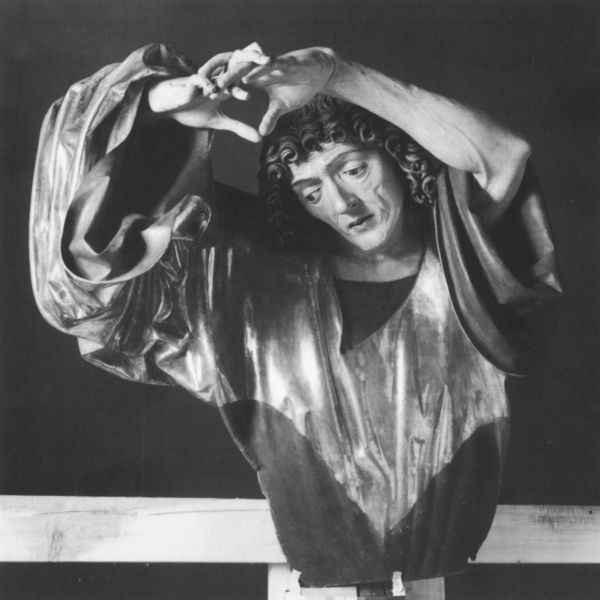
Titel: Halbfigur des Johannes aus der Marientodgruppe (Detail Hochaltar)
Künstler: Veit Stoß
Institution: Krakau, Pfarrkirche Maria Himmelfahrt
Schlagwörter: hand, kopf, mann, finger, grau, holz, kleid, mund, nase, schwarz, weiss, blick, arm, arme, augen, falten, kragen, mensch, trauer, ärmel, hände, figur, gewand, haare, gotik, locken, skulptur, büste, oberkörper, dünn, foto, schwarzweiss, photo, verschränkt, unterarm, verschlungen, halb, mittelalter, adern, heiliger, fotographie, schnitzwerk, schutzgeste